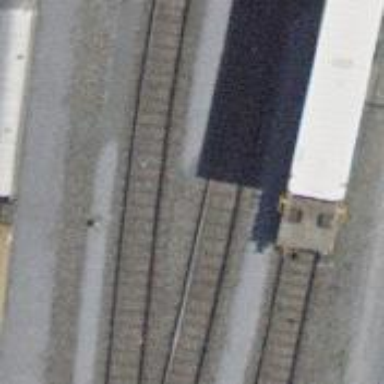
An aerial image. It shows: Yard with single rail track. The railway track is electrified with contact line for service purposes.